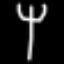
Label: fork